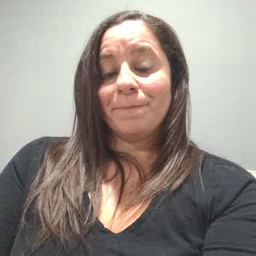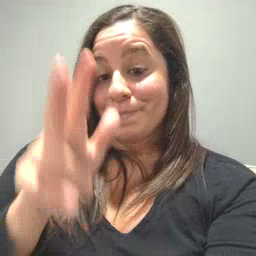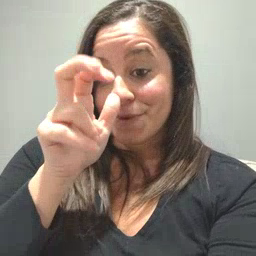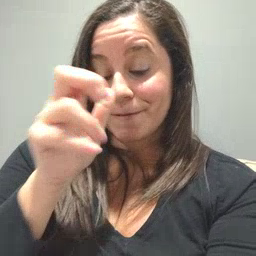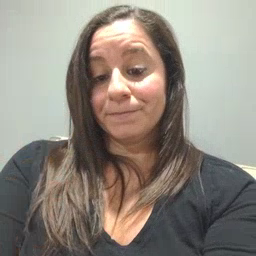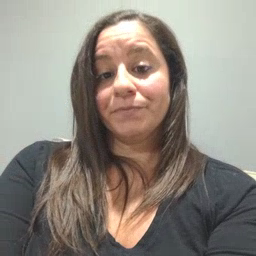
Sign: bug